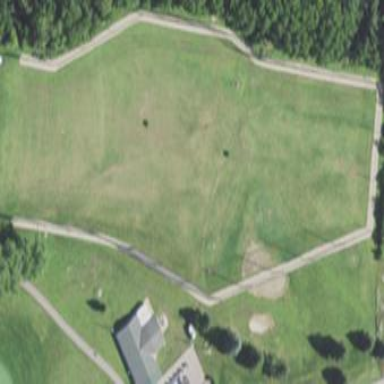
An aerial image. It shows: Grassy area designated for driving range golf.